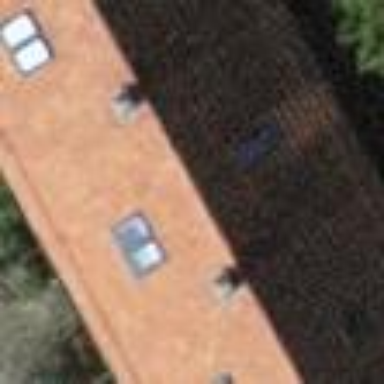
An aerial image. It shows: Beige house with gabled roof covered in orange-red roof tiles. The roof is oriented across the building.